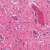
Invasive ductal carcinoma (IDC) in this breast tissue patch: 0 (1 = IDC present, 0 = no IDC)